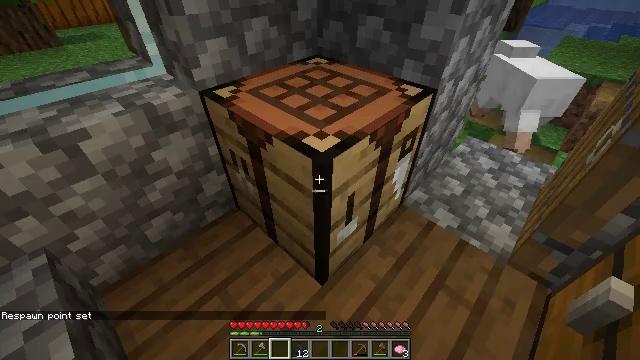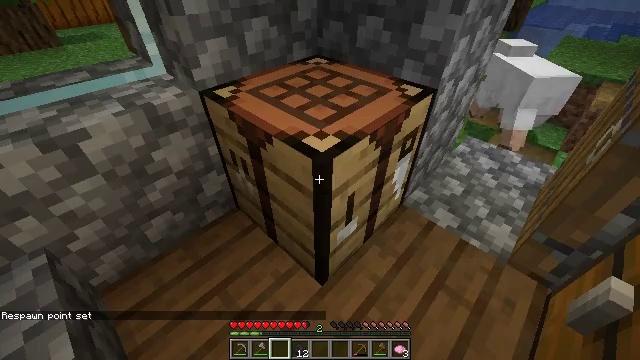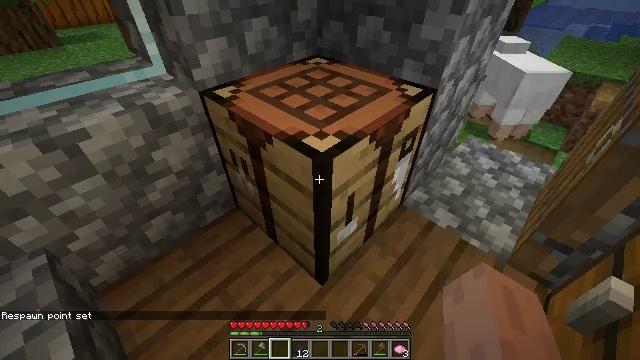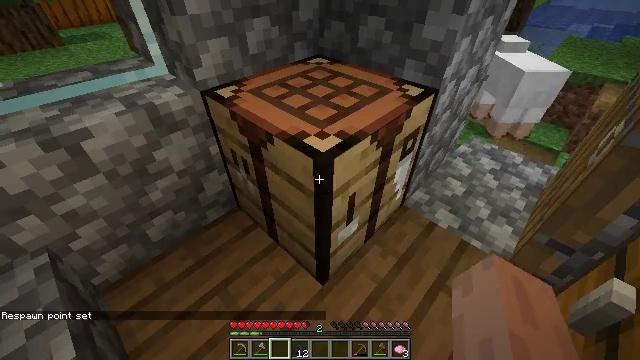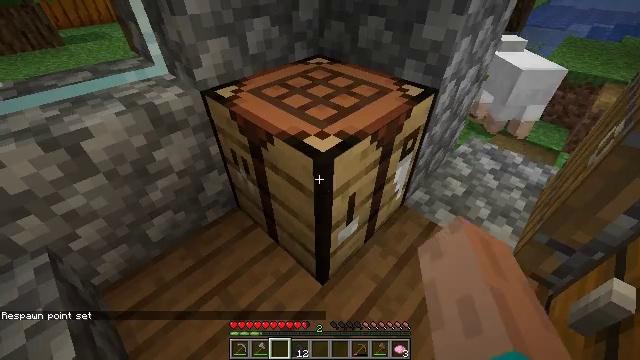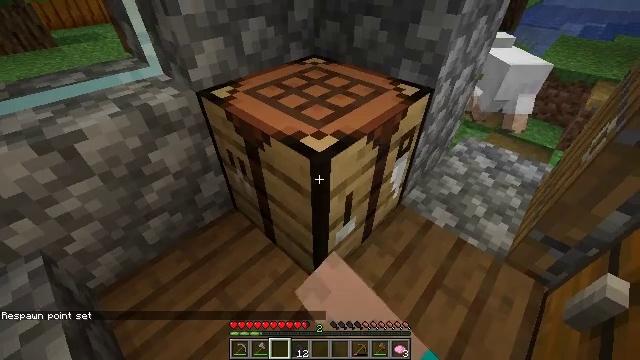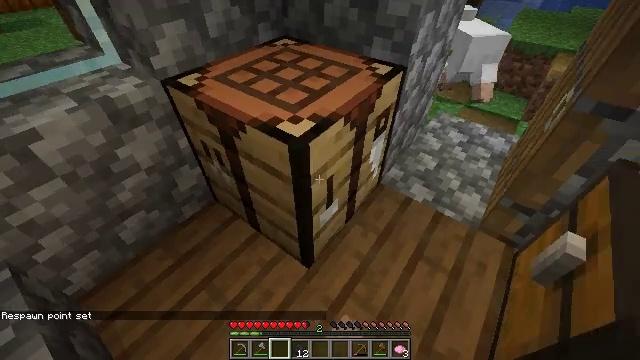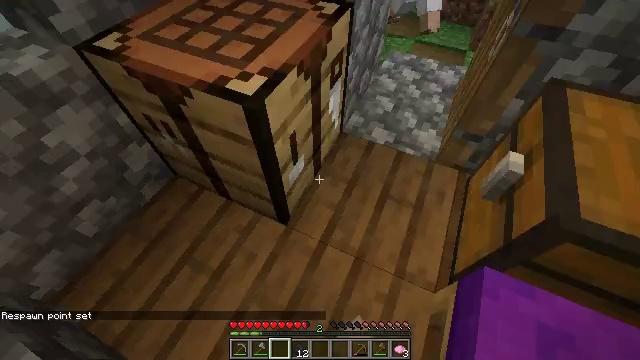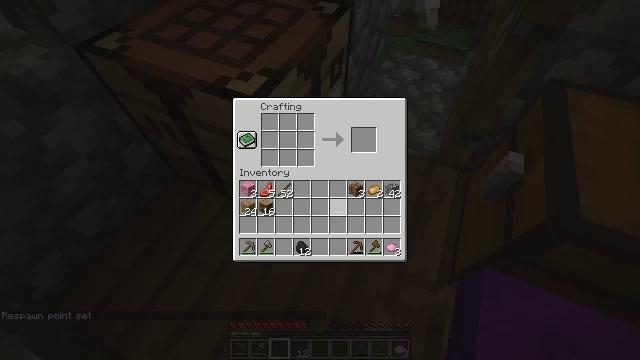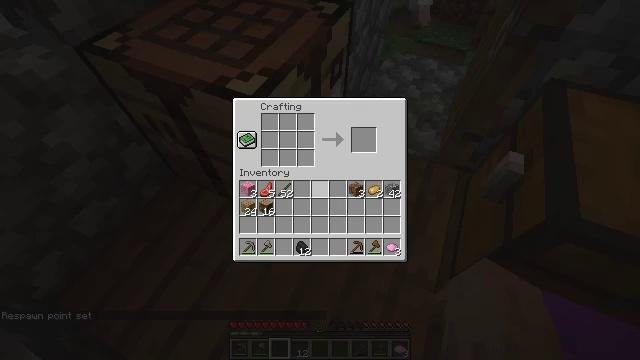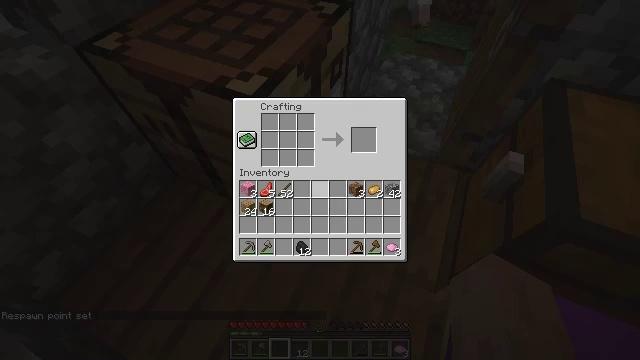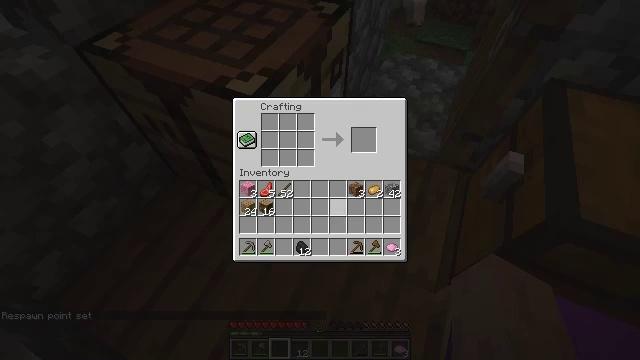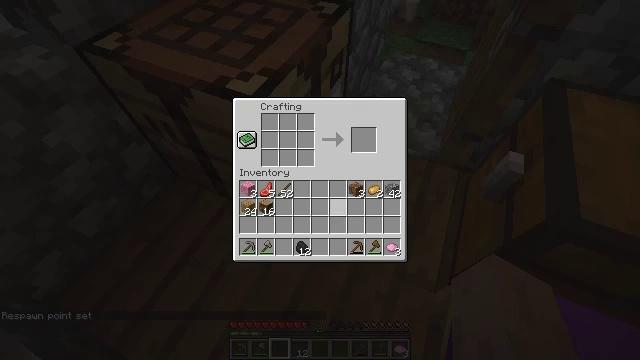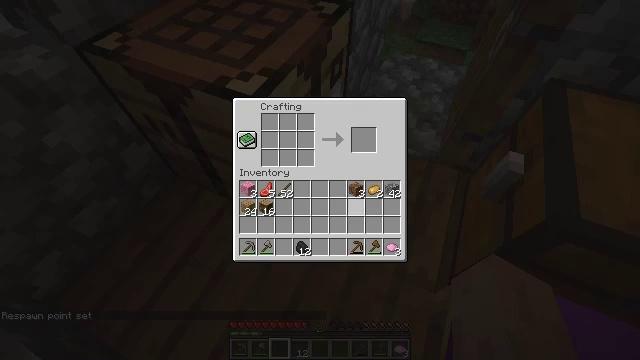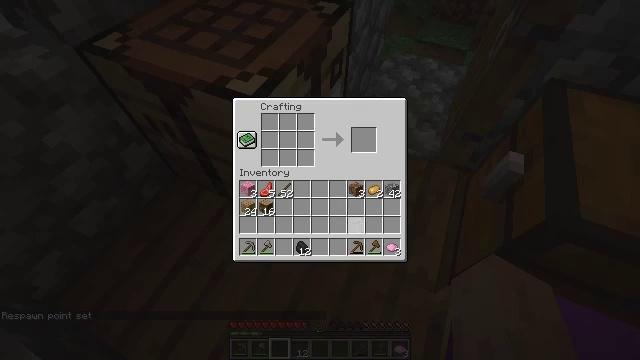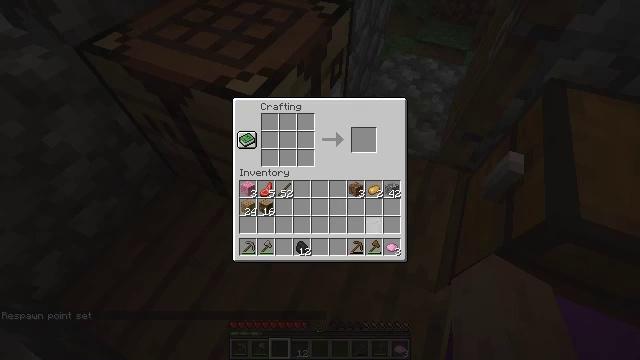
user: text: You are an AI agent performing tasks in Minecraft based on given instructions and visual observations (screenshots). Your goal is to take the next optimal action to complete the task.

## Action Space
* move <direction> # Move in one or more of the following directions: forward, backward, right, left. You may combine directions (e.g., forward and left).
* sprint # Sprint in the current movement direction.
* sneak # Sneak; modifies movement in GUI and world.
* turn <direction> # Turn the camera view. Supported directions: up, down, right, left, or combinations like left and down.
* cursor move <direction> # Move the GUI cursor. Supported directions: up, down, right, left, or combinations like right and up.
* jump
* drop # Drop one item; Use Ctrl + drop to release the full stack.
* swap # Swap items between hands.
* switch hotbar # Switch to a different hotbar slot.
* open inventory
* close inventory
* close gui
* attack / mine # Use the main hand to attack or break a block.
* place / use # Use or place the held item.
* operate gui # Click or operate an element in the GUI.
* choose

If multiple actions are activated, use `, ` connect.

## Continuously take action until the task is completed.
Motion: motion action
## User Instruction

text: Open the crafting table and craft a pink bed.
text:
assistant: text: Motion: no_op
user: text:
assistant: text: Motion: no_op
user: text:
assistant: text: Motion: use / place
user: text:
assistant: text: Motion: use / place
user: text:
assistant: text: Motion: no_op
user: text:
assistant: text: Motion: turn right and down
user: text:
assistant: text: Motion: turn right and down
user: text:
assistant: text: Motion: cursor move right and down, open gui
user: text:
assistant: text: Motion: cursor move left and up
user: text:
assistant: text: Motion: cursor move down
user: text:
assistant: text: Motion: no_op
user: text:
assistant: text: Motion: cursor move right
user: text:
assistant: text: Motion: cursor move right
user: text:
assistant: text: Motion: cursor move right and down
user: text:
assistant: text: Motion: cursor move right and down
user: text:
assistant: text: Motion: cursor move right
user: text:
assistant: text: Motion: no_op
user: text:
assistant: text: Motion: no_op
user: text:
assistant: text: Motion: no_op
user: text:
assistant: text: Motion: no_op
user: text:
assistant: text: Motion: operate gui
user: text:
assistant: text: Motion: operate gui
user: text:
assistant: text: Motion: cursor move left and up
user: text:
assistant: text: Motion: cursor move left and up
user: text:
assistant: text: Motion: cursor move left and up
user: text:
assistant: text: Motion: no_op
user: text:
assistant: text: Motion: no_op
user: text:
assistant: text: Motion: no_op
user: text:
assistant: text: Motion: no_op
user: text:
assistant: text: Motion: no_op